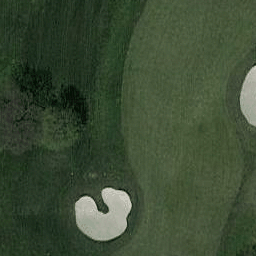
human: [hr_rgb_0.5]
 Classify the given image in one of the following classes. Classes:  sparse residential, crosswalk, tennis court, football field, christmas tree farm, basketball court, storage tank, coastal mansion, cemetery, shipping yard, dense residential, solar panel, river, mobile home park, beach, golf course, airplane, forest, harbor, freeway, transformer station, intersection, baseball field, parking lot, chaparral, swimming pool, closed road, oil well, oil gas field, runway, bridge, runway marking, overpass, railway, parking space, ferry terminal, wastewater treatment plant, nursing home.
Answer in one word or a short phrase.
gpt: golf course